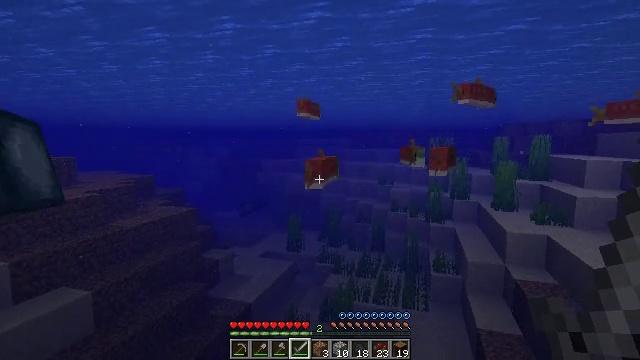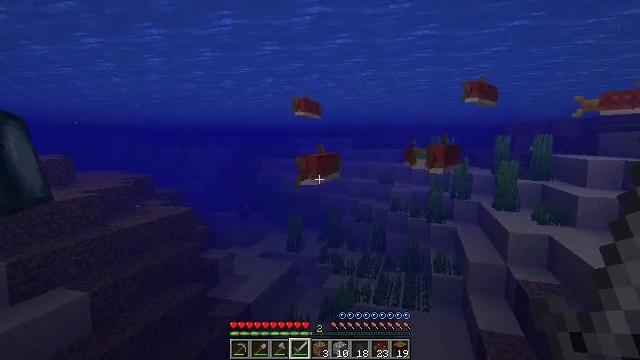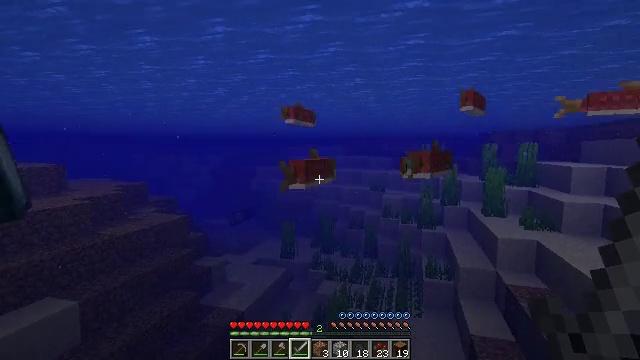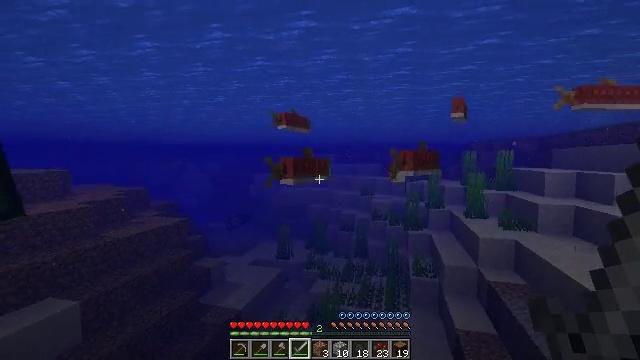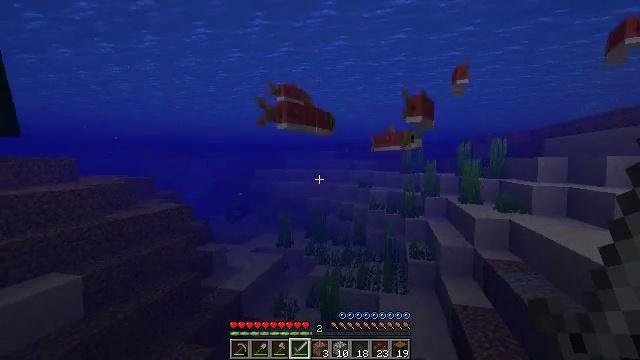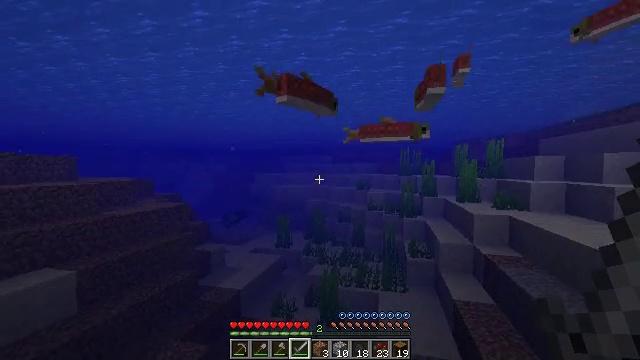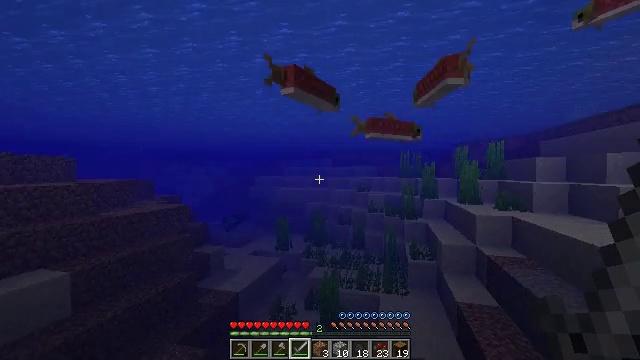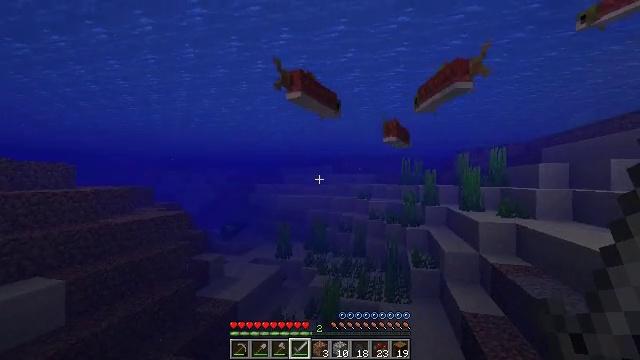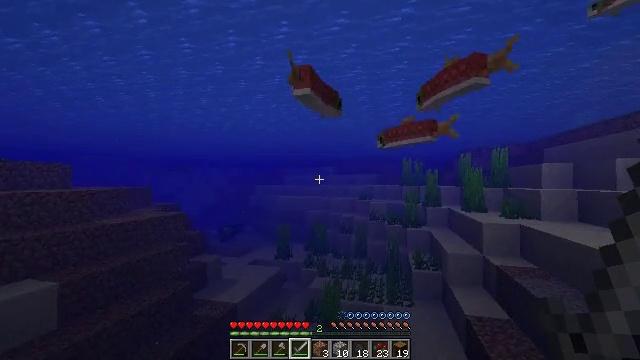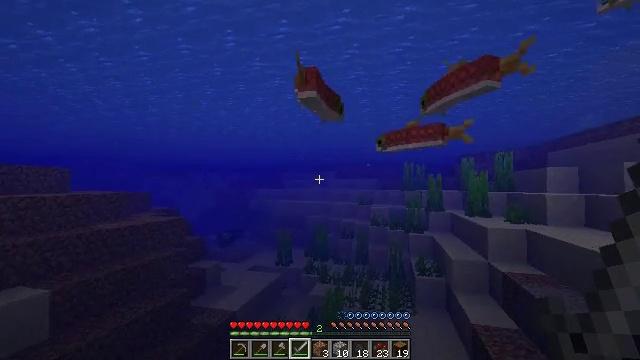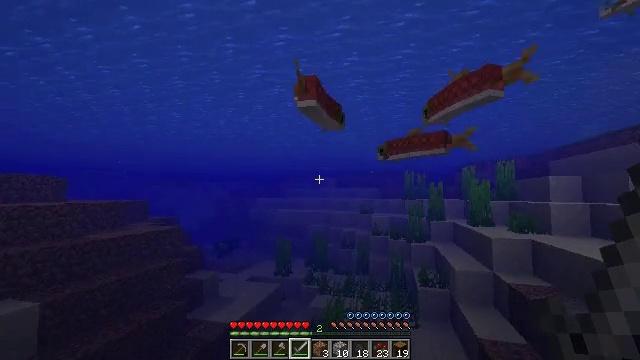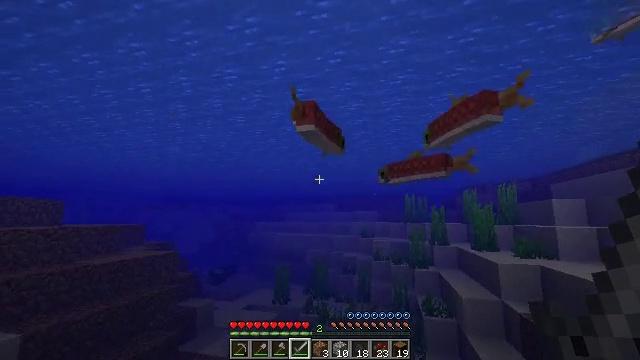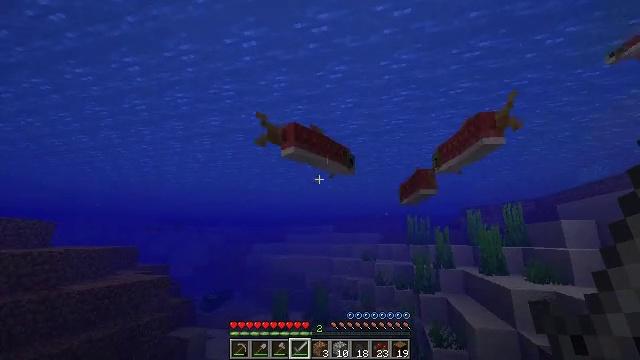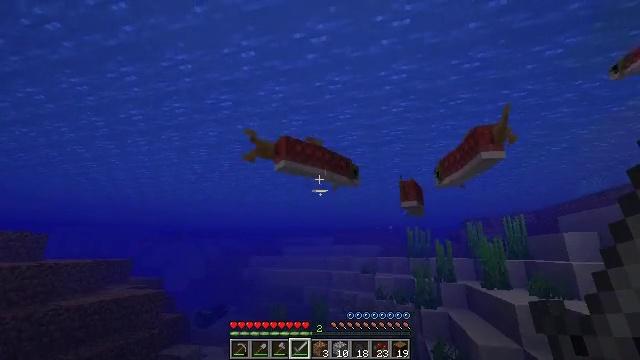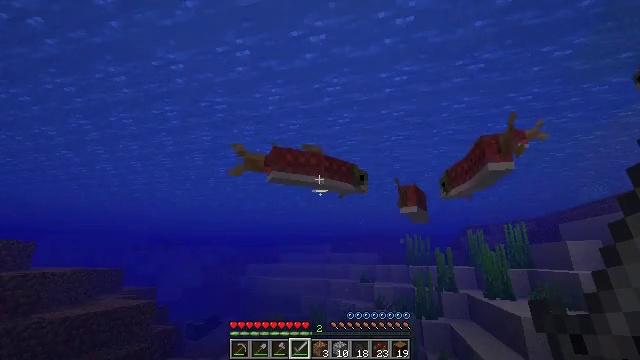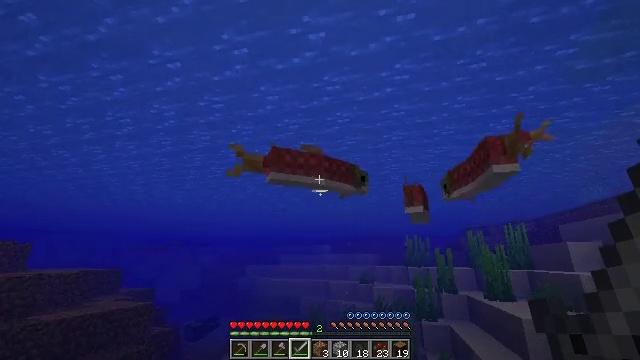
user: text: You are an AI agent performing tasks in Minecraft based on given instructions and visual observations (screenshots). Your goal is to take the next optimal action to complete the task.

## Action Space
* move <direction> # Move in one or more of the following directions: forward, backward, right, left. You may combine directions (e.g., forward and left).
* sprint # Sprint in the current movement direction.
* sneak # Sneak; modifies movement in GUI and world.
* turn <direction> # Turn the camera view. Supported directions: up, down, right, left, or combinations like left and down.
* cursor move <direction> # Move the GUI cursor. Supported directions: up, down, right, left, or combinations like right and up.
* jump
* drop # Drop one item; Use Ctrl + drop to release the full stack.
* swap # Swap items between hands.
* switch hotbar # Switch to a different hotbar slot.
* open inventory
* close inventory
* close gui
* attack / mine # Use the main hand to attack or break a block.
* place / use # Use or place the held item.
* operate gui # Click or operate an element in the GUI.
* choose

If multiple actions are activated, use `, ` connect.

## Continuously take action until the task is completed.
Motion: motion action
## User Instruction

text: Hunt a salmon.
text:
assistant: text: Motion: move forward, sprint
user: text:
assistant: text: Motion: move forward, sprint, turn right and up
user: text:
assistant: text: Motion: move forward, sprint, turn right and up
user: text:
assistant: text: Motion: move forward, sprint
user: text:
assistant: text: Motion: move forward, sprint, turn up
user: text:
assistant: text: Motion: move forward, sprint
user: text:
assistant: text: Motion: move forward, sprint, turn up
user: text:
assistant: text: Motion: move forward, sprint
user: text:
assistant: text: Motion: move forward, sprint, turn up
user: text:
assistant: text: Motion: move forward, sprint, turn up
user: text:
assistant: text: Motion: move forward, sprint, turn up
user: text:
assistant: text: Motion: move forward, sprint, turn up
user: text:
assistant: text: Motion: move forward, turn up
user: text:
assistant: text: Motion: move forward, turn up
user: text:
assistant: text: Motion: move forward
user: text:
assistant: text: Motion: move forward
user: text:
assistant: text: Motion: move forward
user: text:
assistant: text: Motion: move forward, turn right and down
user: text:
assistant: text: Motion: move forward, attack / mine
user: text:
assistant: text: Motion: move forward, attack / mine
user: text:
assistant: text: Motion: move forward, attack / mine
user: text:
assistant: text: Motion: move forward, turn up, attack / mine
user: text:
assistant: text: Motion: turn up
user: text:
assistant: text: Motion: attack / mine